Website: apple
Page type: payment
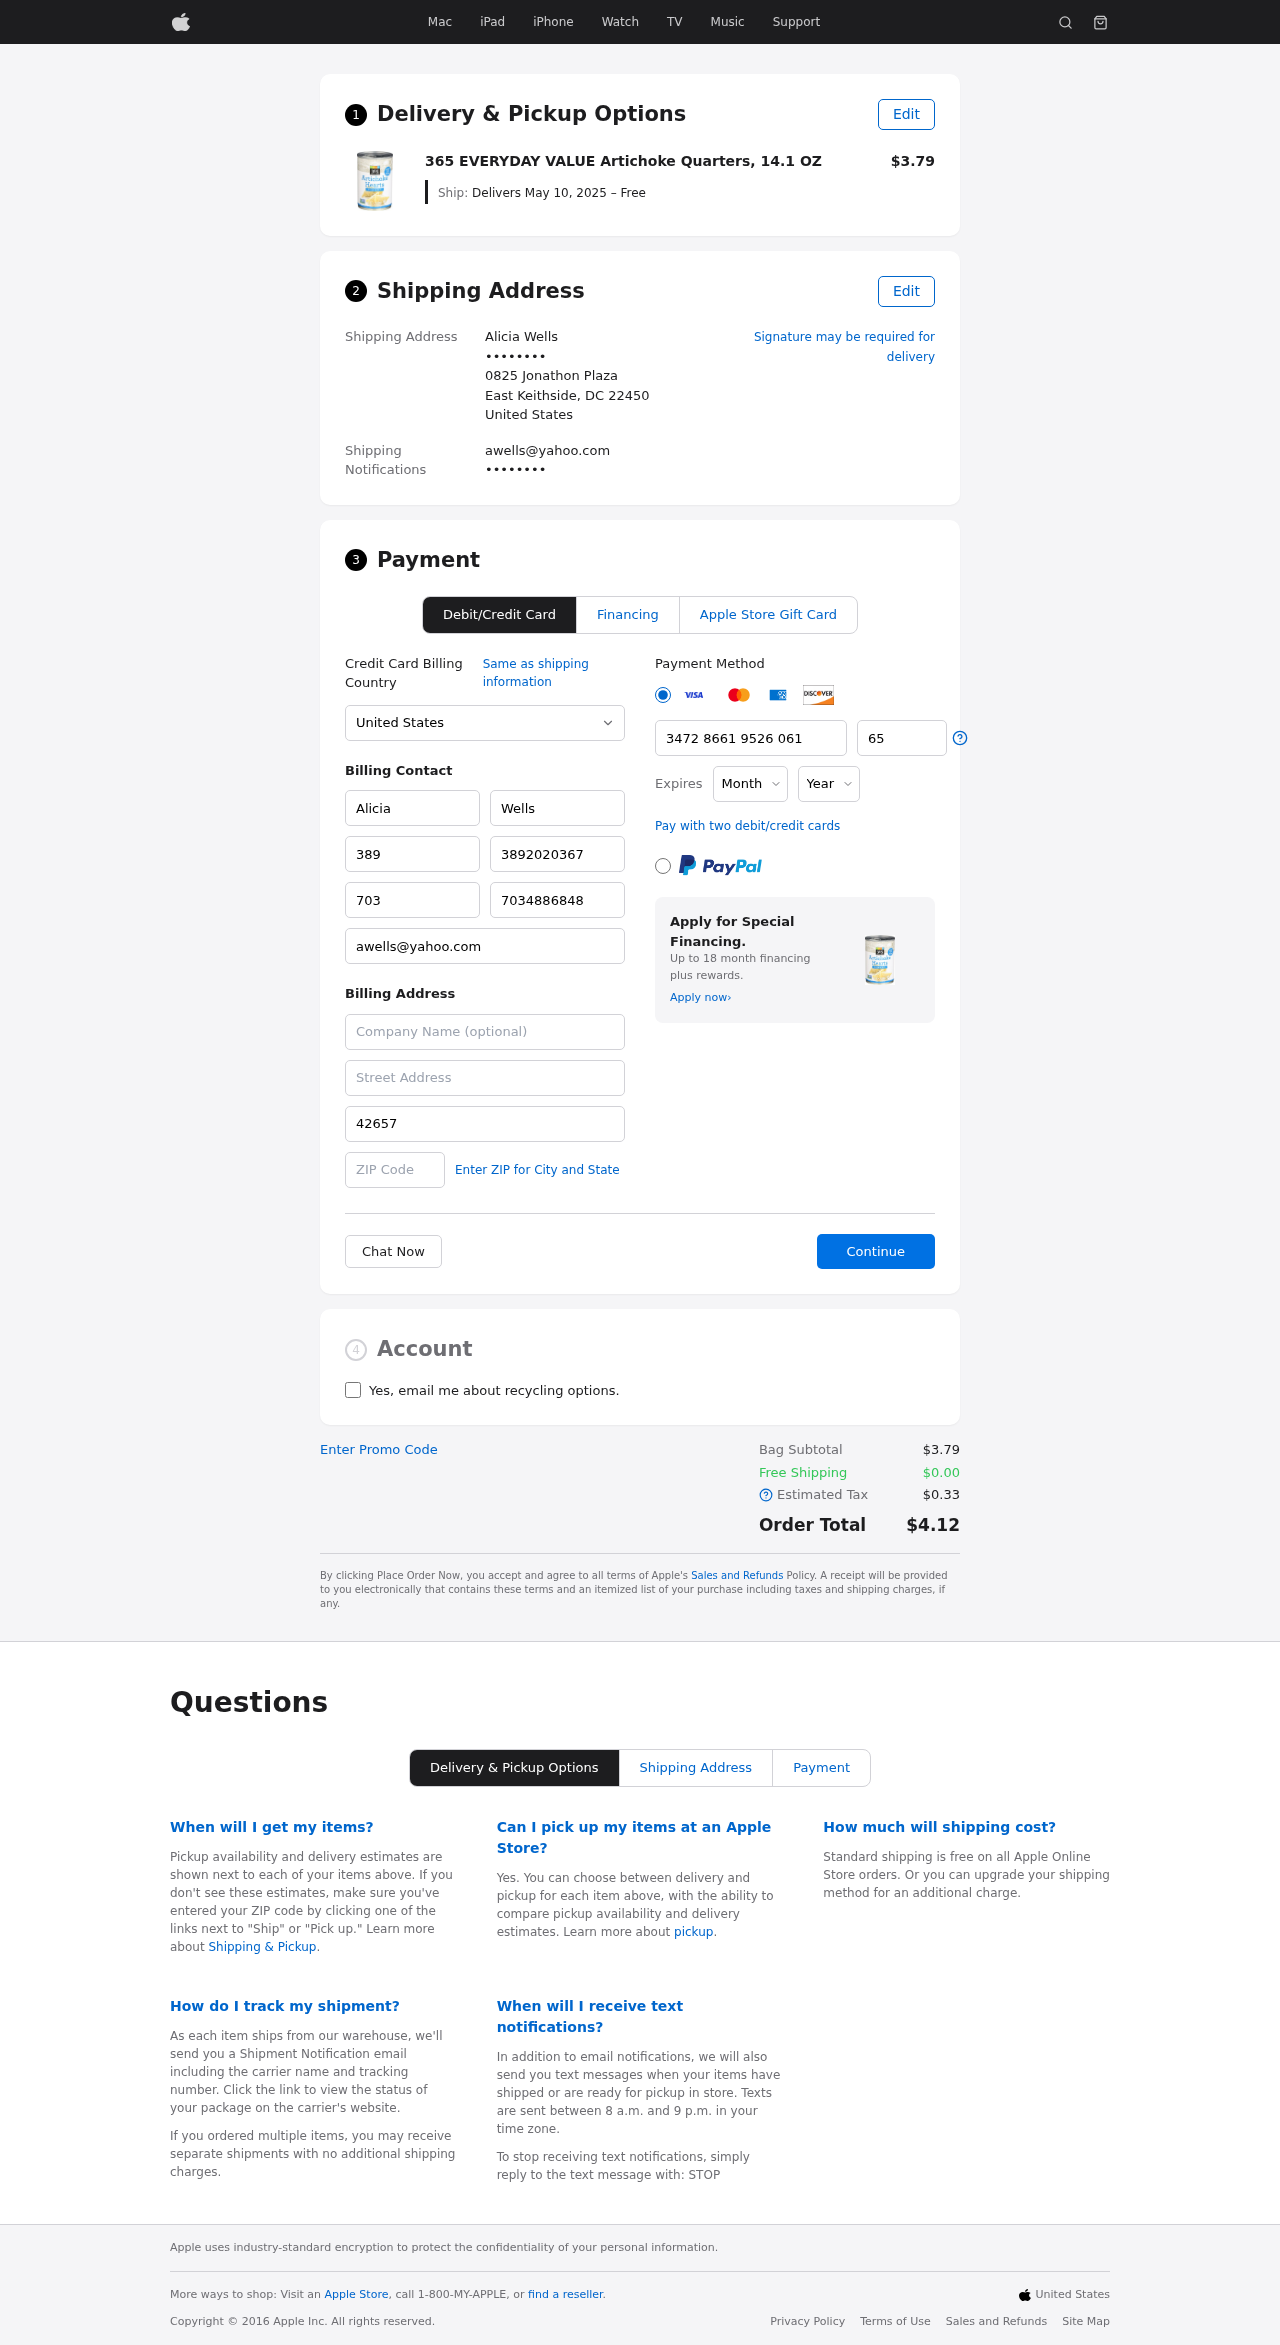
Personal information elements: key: PII_CARD_CVV
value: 6591
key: PII_CARD_EXPIRY_MONTH
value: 06
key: PII_CARD_EXPIRY_YEAR
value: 28
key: PII_CARD_NUMBER
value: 3472 8661 9526 061
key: PII_CITY_STATE_ZIP
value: East Keithside, DC 22450
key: PII_COUNTRY
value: United States
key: PII_EMAIL
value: awells@yahoo.com
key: PII_EMAIL2
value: awells@yahoo.com
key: PII_FIRSTNAME
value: Alicia
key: PII_FULLNAME
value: Alicia Wells
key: PII_LASTNAME
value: Wells
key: PII_PHONE3
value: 3892020367
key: PII_PHONE_ALT
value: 7034886848
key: PII_PHONE_ALT_AREA
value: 703
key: PII_PHONE_AREA
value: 389
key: PII_SECURITY_CODE
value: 42657
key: PII_STREET
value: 0825 Jonathon Plaza
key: PII_PHONE
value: ••••••••
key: PII_PHONE2
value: ••••••••
Product elements: key: PRODUCT1_NAME
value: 365 EVERYDAY VALUE Artichoke Quarters, 14.1 OZ
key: PRODUCT1_PRICE
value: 3.79
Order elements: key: ORDER_DELIVERY_DATE
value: Delivers May 10, 2025 – Free
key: ORDER_SUBTOTAL
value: $3.79
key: ORDER_SHIPPING_COST
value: $0.00
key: ORDER_TAX
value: $0.33
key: ORDER_TOTAL
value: $4.12